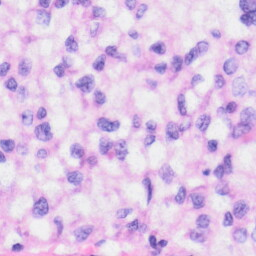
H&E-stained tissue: Liver